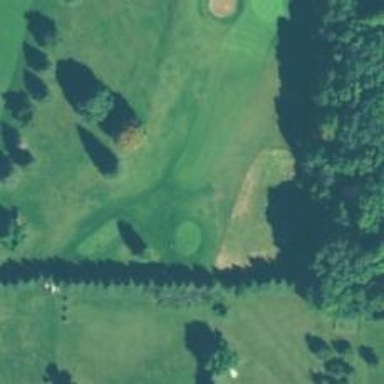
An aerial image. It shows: Golf hole.